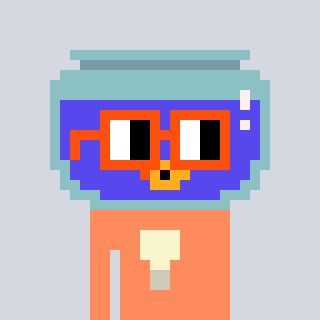
a pixel art character with square orange glasses, a goldfish-shaped head and a peachy-colored body on a cool background